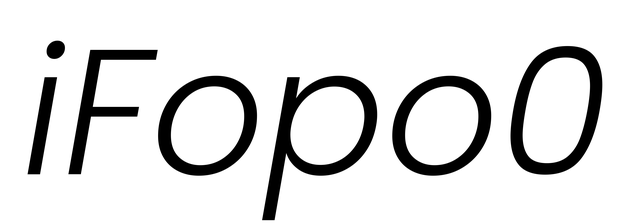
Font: Poppins-LightItalic